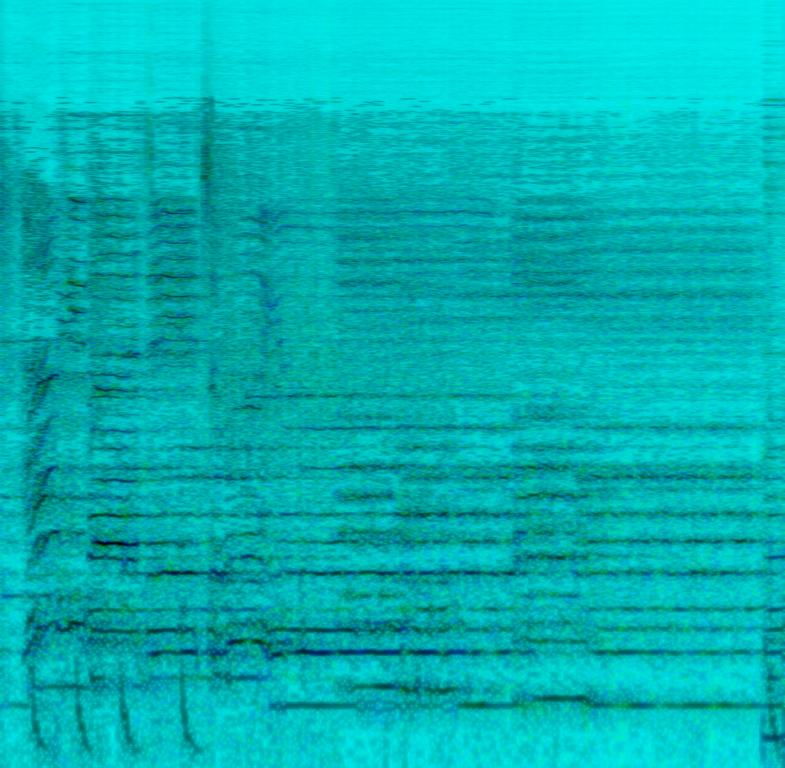
This is a heavily edited version of a birthday song. The track has been transposed to make the original vocal sound like a little girl which resulted in a chipmunk vocal effect. The piano playing the melody and the electronic drum beat is at an irritatingly higher pitch than normal. This creates a bizarre atmosphere. It could be used in nightmare sequences in video games or TV shows.